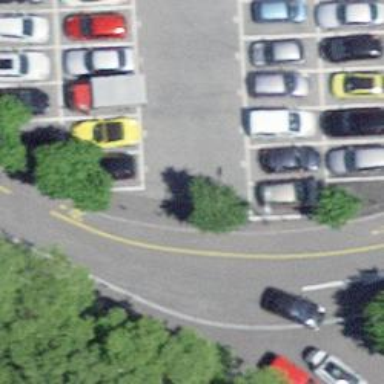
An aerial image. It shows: Asphalt parking aisle road.